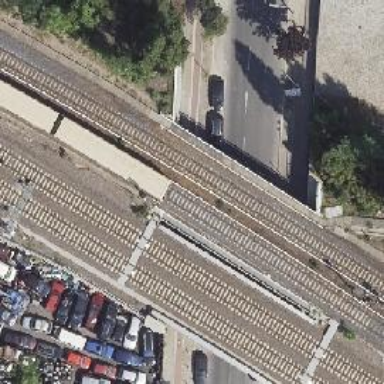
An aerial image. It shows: Bridge over railway line.